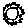
Label: sun